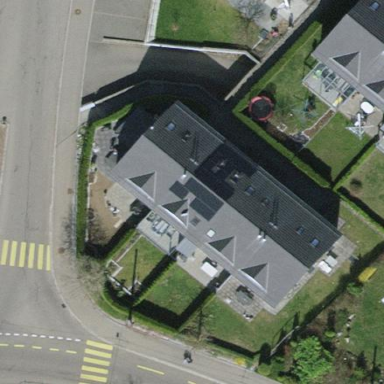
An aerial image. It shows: Semidetached house with flat roof.